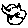
Label: cat